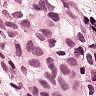
Metastatic tissue present: yes